Interaction volume radius: 10 \u00c5
Interaction volume height: 35 \u00c5
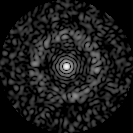
Disorder parameter: 0.8345